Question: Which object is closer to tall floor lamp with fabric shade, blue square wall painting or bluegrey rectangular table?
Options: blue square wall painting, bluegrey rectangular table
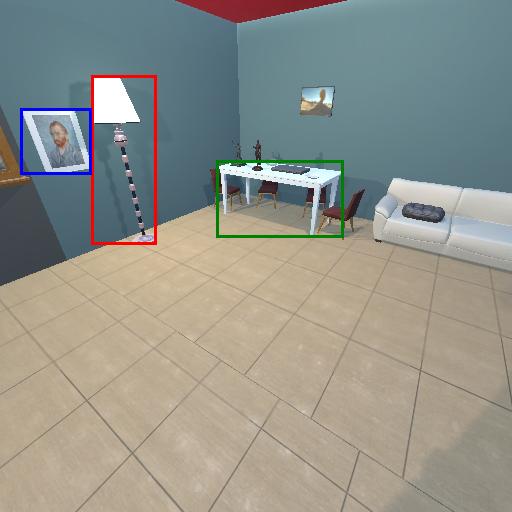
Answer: blue square wall painting